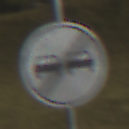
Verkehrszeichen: EndeUeberholverbot
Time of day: MorningAfternoon
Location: Outdoor (Nature)
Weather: PartlyCloudy
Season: NotSpecified
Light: Natural